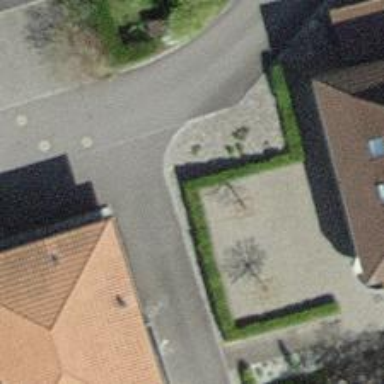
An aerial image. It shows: Hedge acting as barrier.